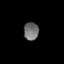
Tissue: prostate
Cell type: T cells
Senescence score: 0.751
Nuclear area (px): 259
Mean DAPI intensity: 111.579